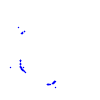
Particle: kaon